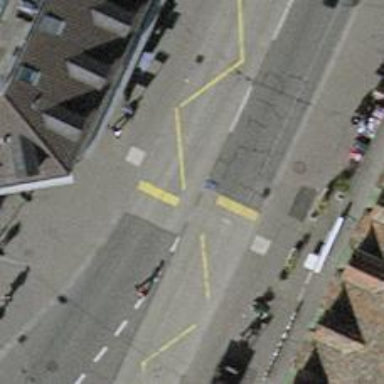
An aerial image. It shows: Bus stop for trolleybuses with designated stop position for public transport.